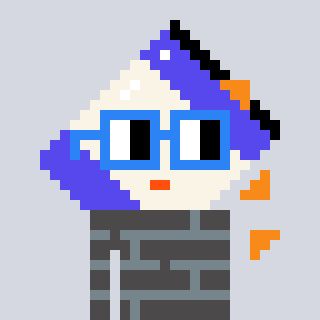
a pixel art character with square blue glasses, a chips-shaped head and a grayscale-colored body on a cool background